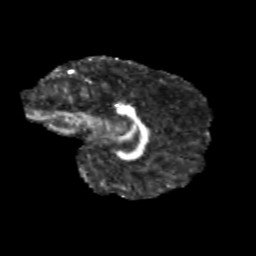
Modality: FA
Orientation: sagittal
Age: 12
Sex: male
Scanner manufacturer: siemens
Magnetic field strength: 3 T
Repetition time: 3.8 s
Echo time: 0.07 s